Question: I'm trying to adjust the standard Redmine theme to solve a problem with wrapping of long project title breadcrumbs in the page header. The problem makes heavily nested project titles show up like this:

I've found a couple of <URL> about similar issues, but nobody with a proper resolution for it.
What I'm trying to do is keep '#main-menu' at the bottom of '#header', and to have '#header' expand when the text wraps. Just making '#header' larger than the initial fixed 'height' works, but looks a bit odd for short titles. Is there a nice way of doing this without completely restyling the header? (that's my fallback idea). Ideally I'd also like to do it without just removing items from the list.
I think the layout on <URL> uses the same CSS and HTML for reference, but the relevant bits are:
### HTML
'''
<div id="header">
<div id="quick-search"></div>
<h1>
<a href="" class="root">Test Project</a> " ... "
<a class="ancestor">Really long project title 2</a> "
<a class="ancestor">Really long project title 3</a> "
Really project title 4
</h1>
<div id="main-menu">
<ul>
<li>...</li>
...
</ul>
</div>
</div>
'''
### CSS
'''
#header {
height: 5.3em;
margin: 0;
padding: 4px 8px 0px 6px;
position: relative;
}
#main-menu {
position: absolute;
bottom: 0px;
left: 6px;
margin-right: -500px;
}
'''
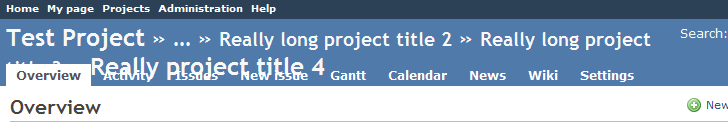
Answer: This works for me in Chrome. Not tested elsewhere.
Change the 'divs' in the 'header div' to floats as follows
'''
#quick-search {
float: right;
margin-top: 0.8em;
width: 25%;
text-align: right;
}
#header h1 {
margin-top: 0.3em;
margin-left: 0px;
float: left;
width: 75%;
}
#main-menu {
float: left;
clear: both;
left: 6px;
}
'''
You may need to fiddle with the widths.
Also add a 'br' after the 'main menu div' but before the '</div>' for the 'header'
'''
<br style="clear:both">
'''
Remove the 'height' on the '#header div'